Question:
I will have the input as the left hand side 11 digits and the output should be preceeding to that or can any one tell how can i get that ouput byu taking those inputs as byte array
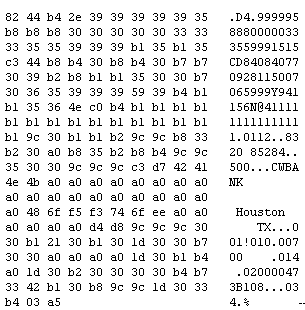
Answer: '''
Example of first line
'''
@changed to support dot
string[] line = "82 44 b4 2e 39 39 39 39 39 35".Split(' ');
'''
byte[] bytes = new byte[line.Length];
for (int i = 0; i < line.Length; i++) {
int candidate = Convert.ToInt32(line[i], 16);
if (!(!(candidate < 0x20 || candidate > 127)))
candidate = 46; //.
bytes[i] = Convert.ToByte(candidate);
}
string s = System.Text.Encoding.ASCII.GetString(bytes);
'''